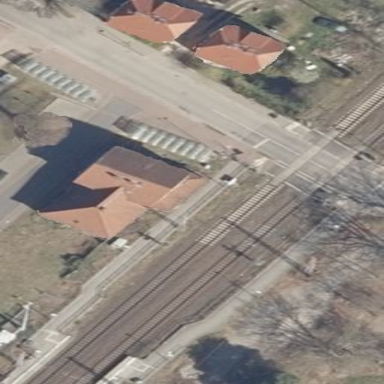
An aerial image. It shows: Train station with gabled roof.